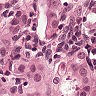
Metastatic tissue present: yes